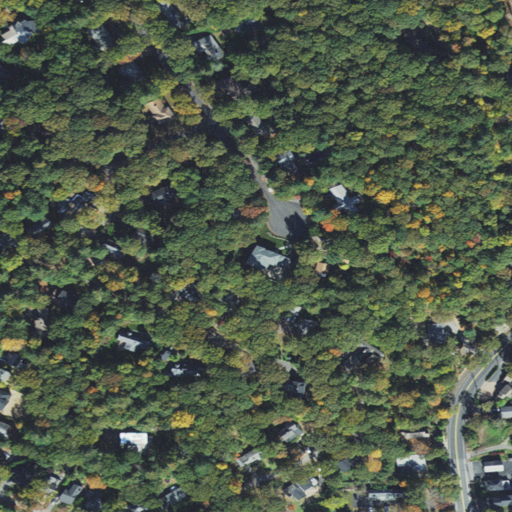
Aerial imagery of mountain in Massachusetts named Loring Hill containing open development, low intensity development, deciduous forest, medium intensity development, mixed forest, and high intensity development